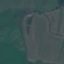
Land use / land cover: Pasture